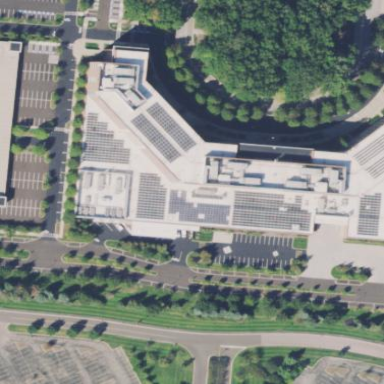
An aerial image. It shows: Building.